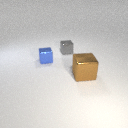
small blue metal cube behind large brown metal cube